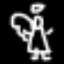
Label: angel